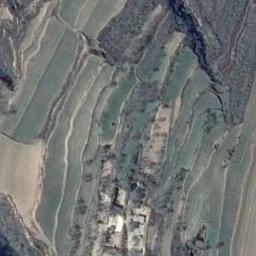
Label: terrace